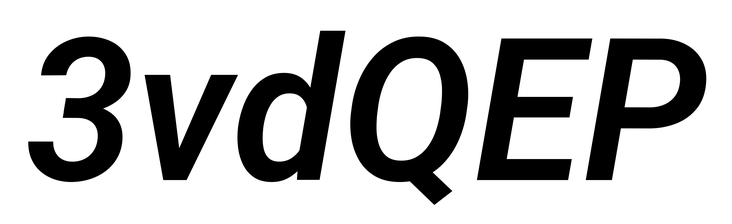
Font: Roboto-Italic_SemiBold_Italic